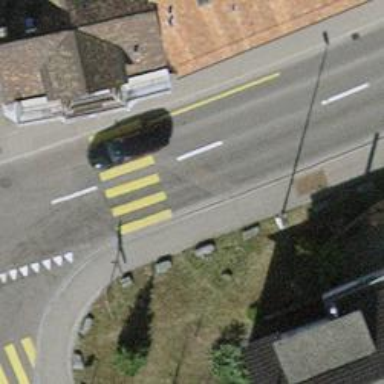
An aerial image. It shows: Uncontrolled road crossing.